Question: I have a div, and it randoms the content from database. The content can be text or video and keep in a div.
And I want to show the 'Read more' text, whenever the user hover on the text or a video as example of Video Manager below:

Any suggestion please.
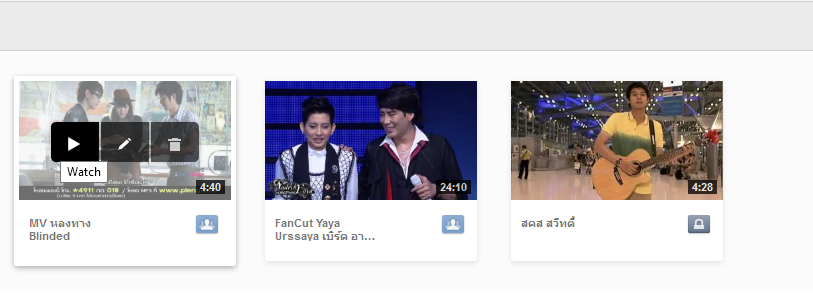
Answer: there are many tutorials for that you can start searching them, maybe this tutorial might help watch out demos <URL>
HTML
'''
<img id="d1" src="photos/1.jpg" width="300" height="240" />
<div class="contenthover">
<h3>Lorem ipsum dolor</h3>
<p>Pellentesque habitant morbi tristique senectus et netus et malesuada fames ac turpis egestas. Vestibulum pulvinar ante quis augue lobortis volutpat. </p>
<p><a href="#" class="mybutton">Lorem ipsum</a></p>
</div>
'''
CSS
'''
.contenthover { padding:20px 20px 10px 20px; }
.contenthover, .contenthover h3, contenthover a { color:#fff; }
.contenthover h3, .contenthover p { margin:0 0 10px 0; line-height:1.4em; padding:0; }
.contenthover a.mybutton { display:block; float:left; padding:5px 10px; background:#3c9632; color:#fff; -moz-border-radius: 4px; -webkit-border-radius: 4px; border-radius: 4px; }
.contenthover a.mybutton:hover { background:#34742d }
'''
Jquery script:
'''
$('#d1').contenthover({
overlay_background:'#000',
overlay_opacity:0.8
});
'''